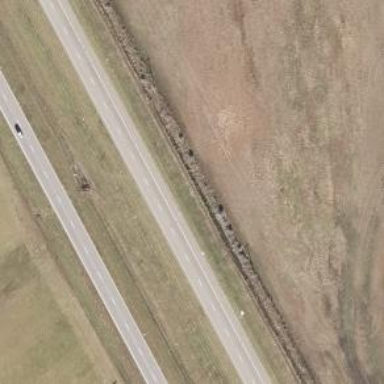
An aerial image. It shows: This image shows trunk highway that functions as expressway.